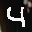
Label: 4